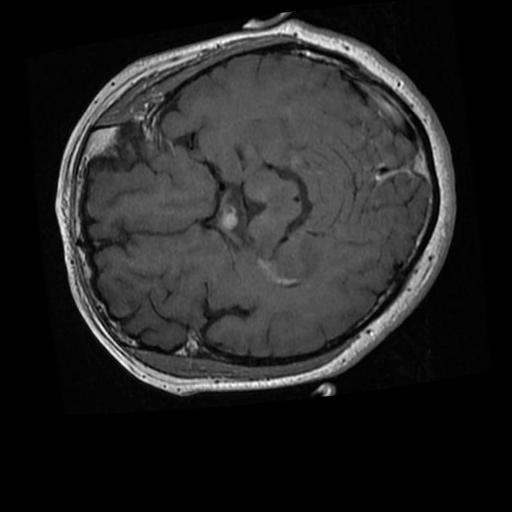
Label: brain_tumor